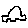
Label: car